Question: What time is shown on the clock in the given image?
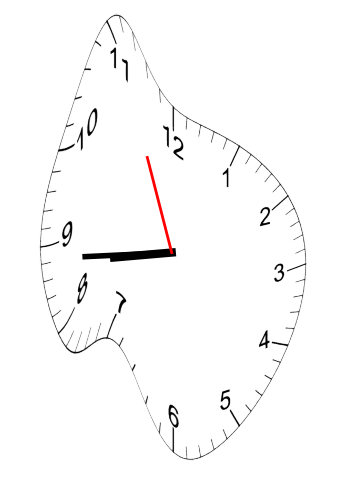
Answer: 08:43:56